Field crop: maize
Growth stage: 2
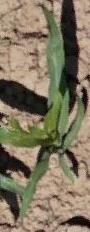
Species: maize